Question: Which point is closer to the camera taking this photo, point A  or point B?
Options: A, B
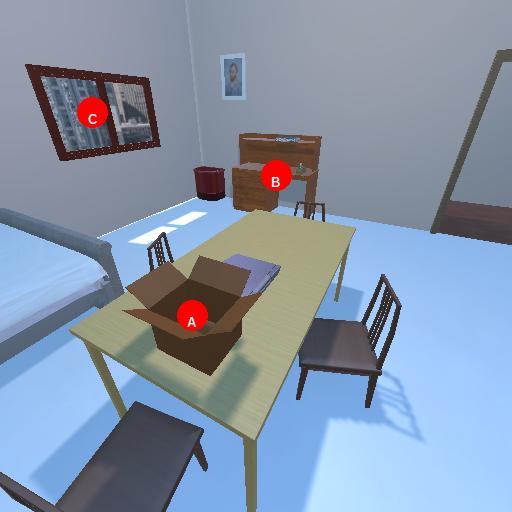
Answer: A